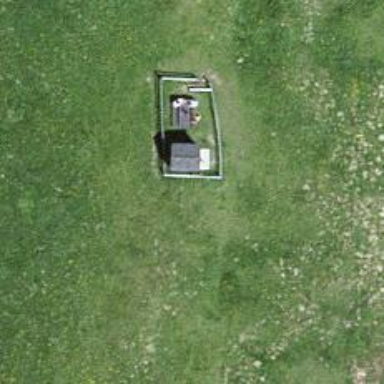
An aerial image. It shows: Picnic table located in leisure land area.